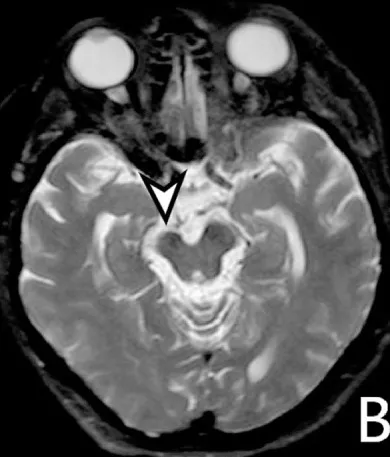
T2-WI. Tissue loss in the right insula and basal ganglia (arrow). The ipsilateral cerebral peduncle is atrophied by WD (arrowhead).
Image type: radiology (mri)